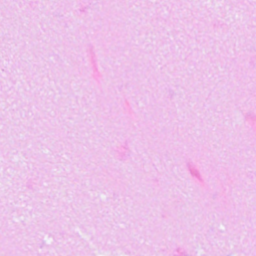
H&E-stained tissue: Breast